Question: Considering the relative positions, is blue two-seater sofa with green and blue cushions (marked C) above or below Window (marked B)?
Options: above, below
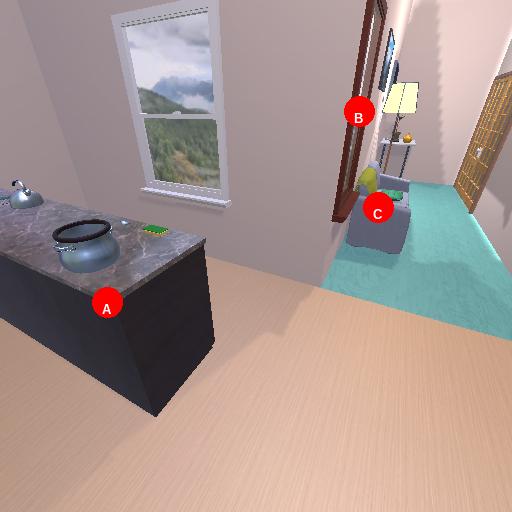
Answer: above